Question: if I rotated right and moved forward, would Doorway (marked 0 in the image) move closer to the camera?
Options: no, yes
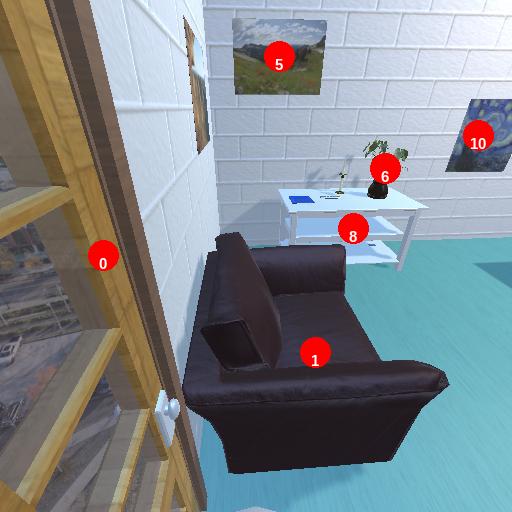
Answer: no